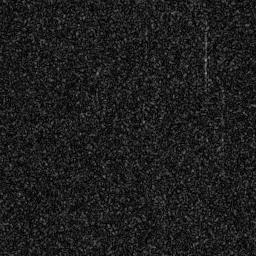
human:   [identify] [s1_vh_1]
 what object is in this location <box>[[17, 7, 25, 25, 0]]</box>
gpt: <ref>1 medium ship at the top left</ref>